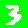
Digit: 3